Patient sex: F
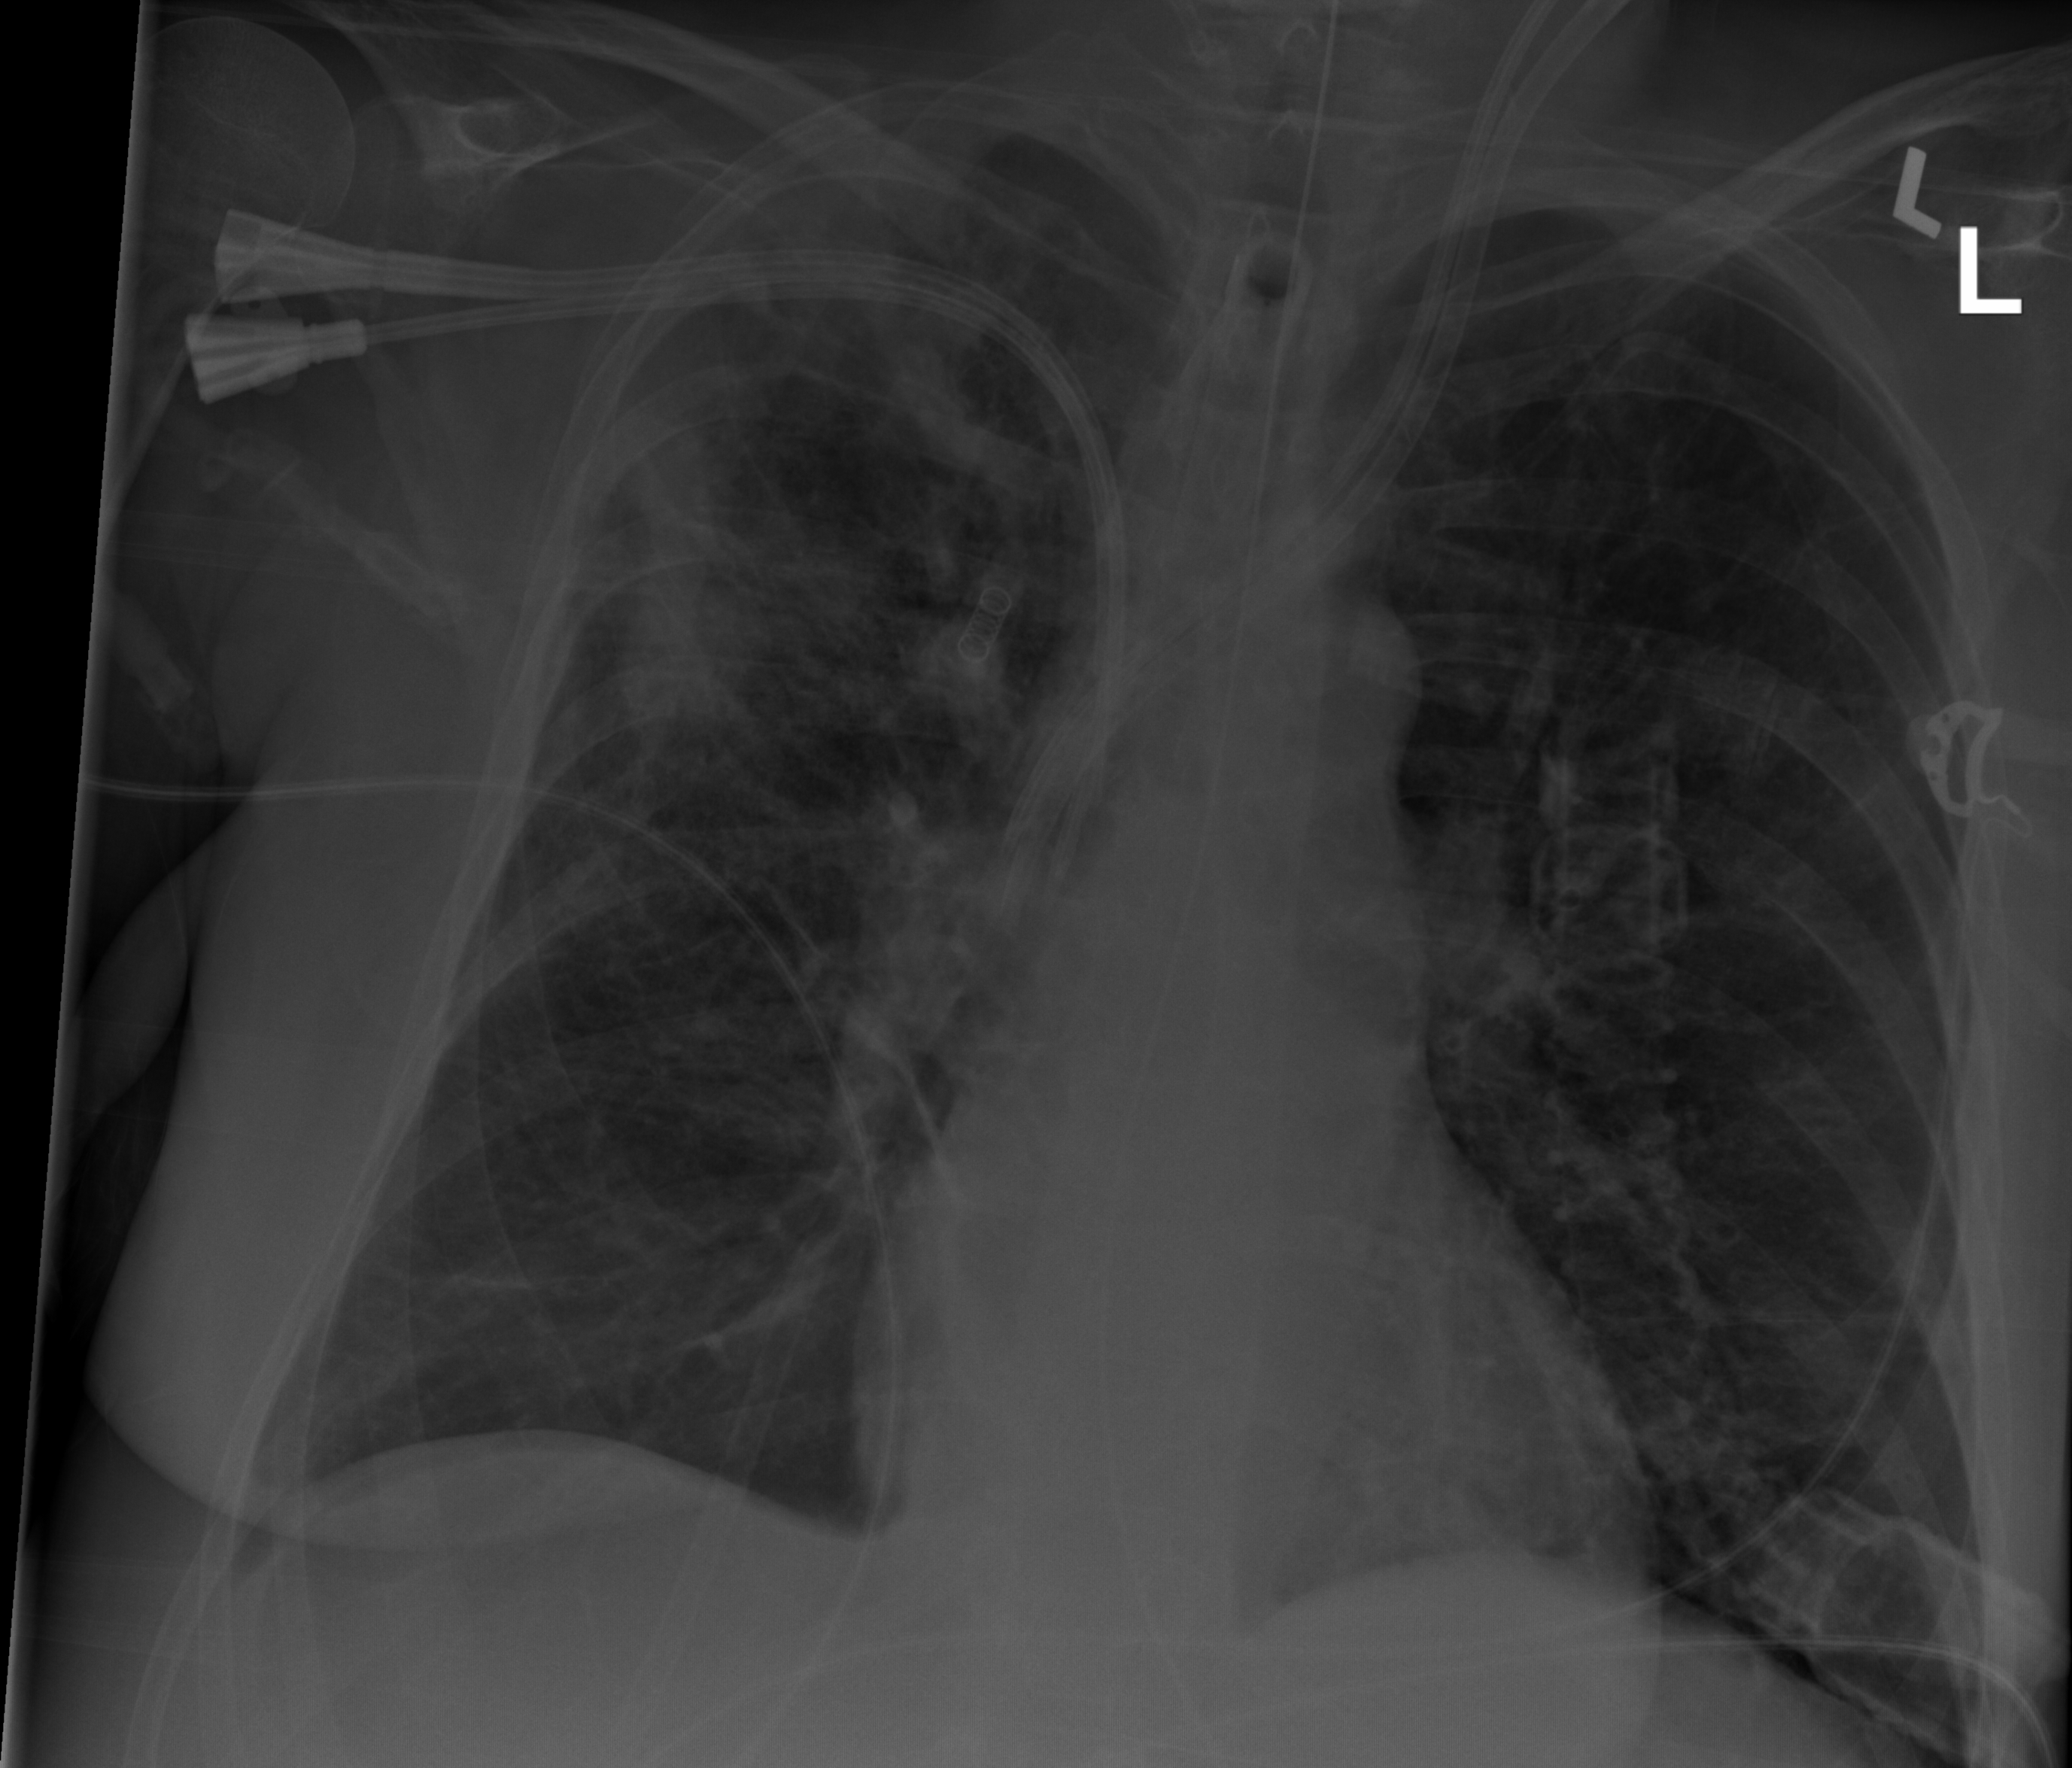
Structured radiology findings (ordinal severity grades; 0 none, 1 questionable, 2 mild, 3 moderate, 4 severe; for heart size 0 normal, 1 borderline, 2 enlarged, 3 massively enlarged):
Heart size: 0
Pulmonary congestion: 0
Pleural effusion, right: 0
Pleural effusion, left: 0
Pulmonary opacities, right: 3
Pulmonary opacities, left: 0
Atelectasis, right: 2
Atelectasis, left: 0